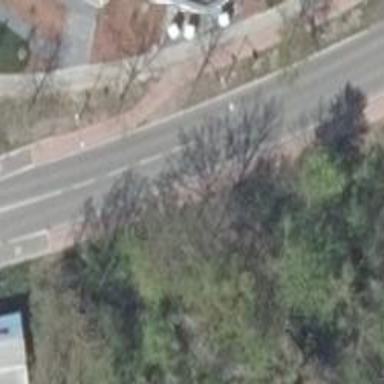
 with lane for cyclists on the left and cycle track on the right."